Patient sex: F
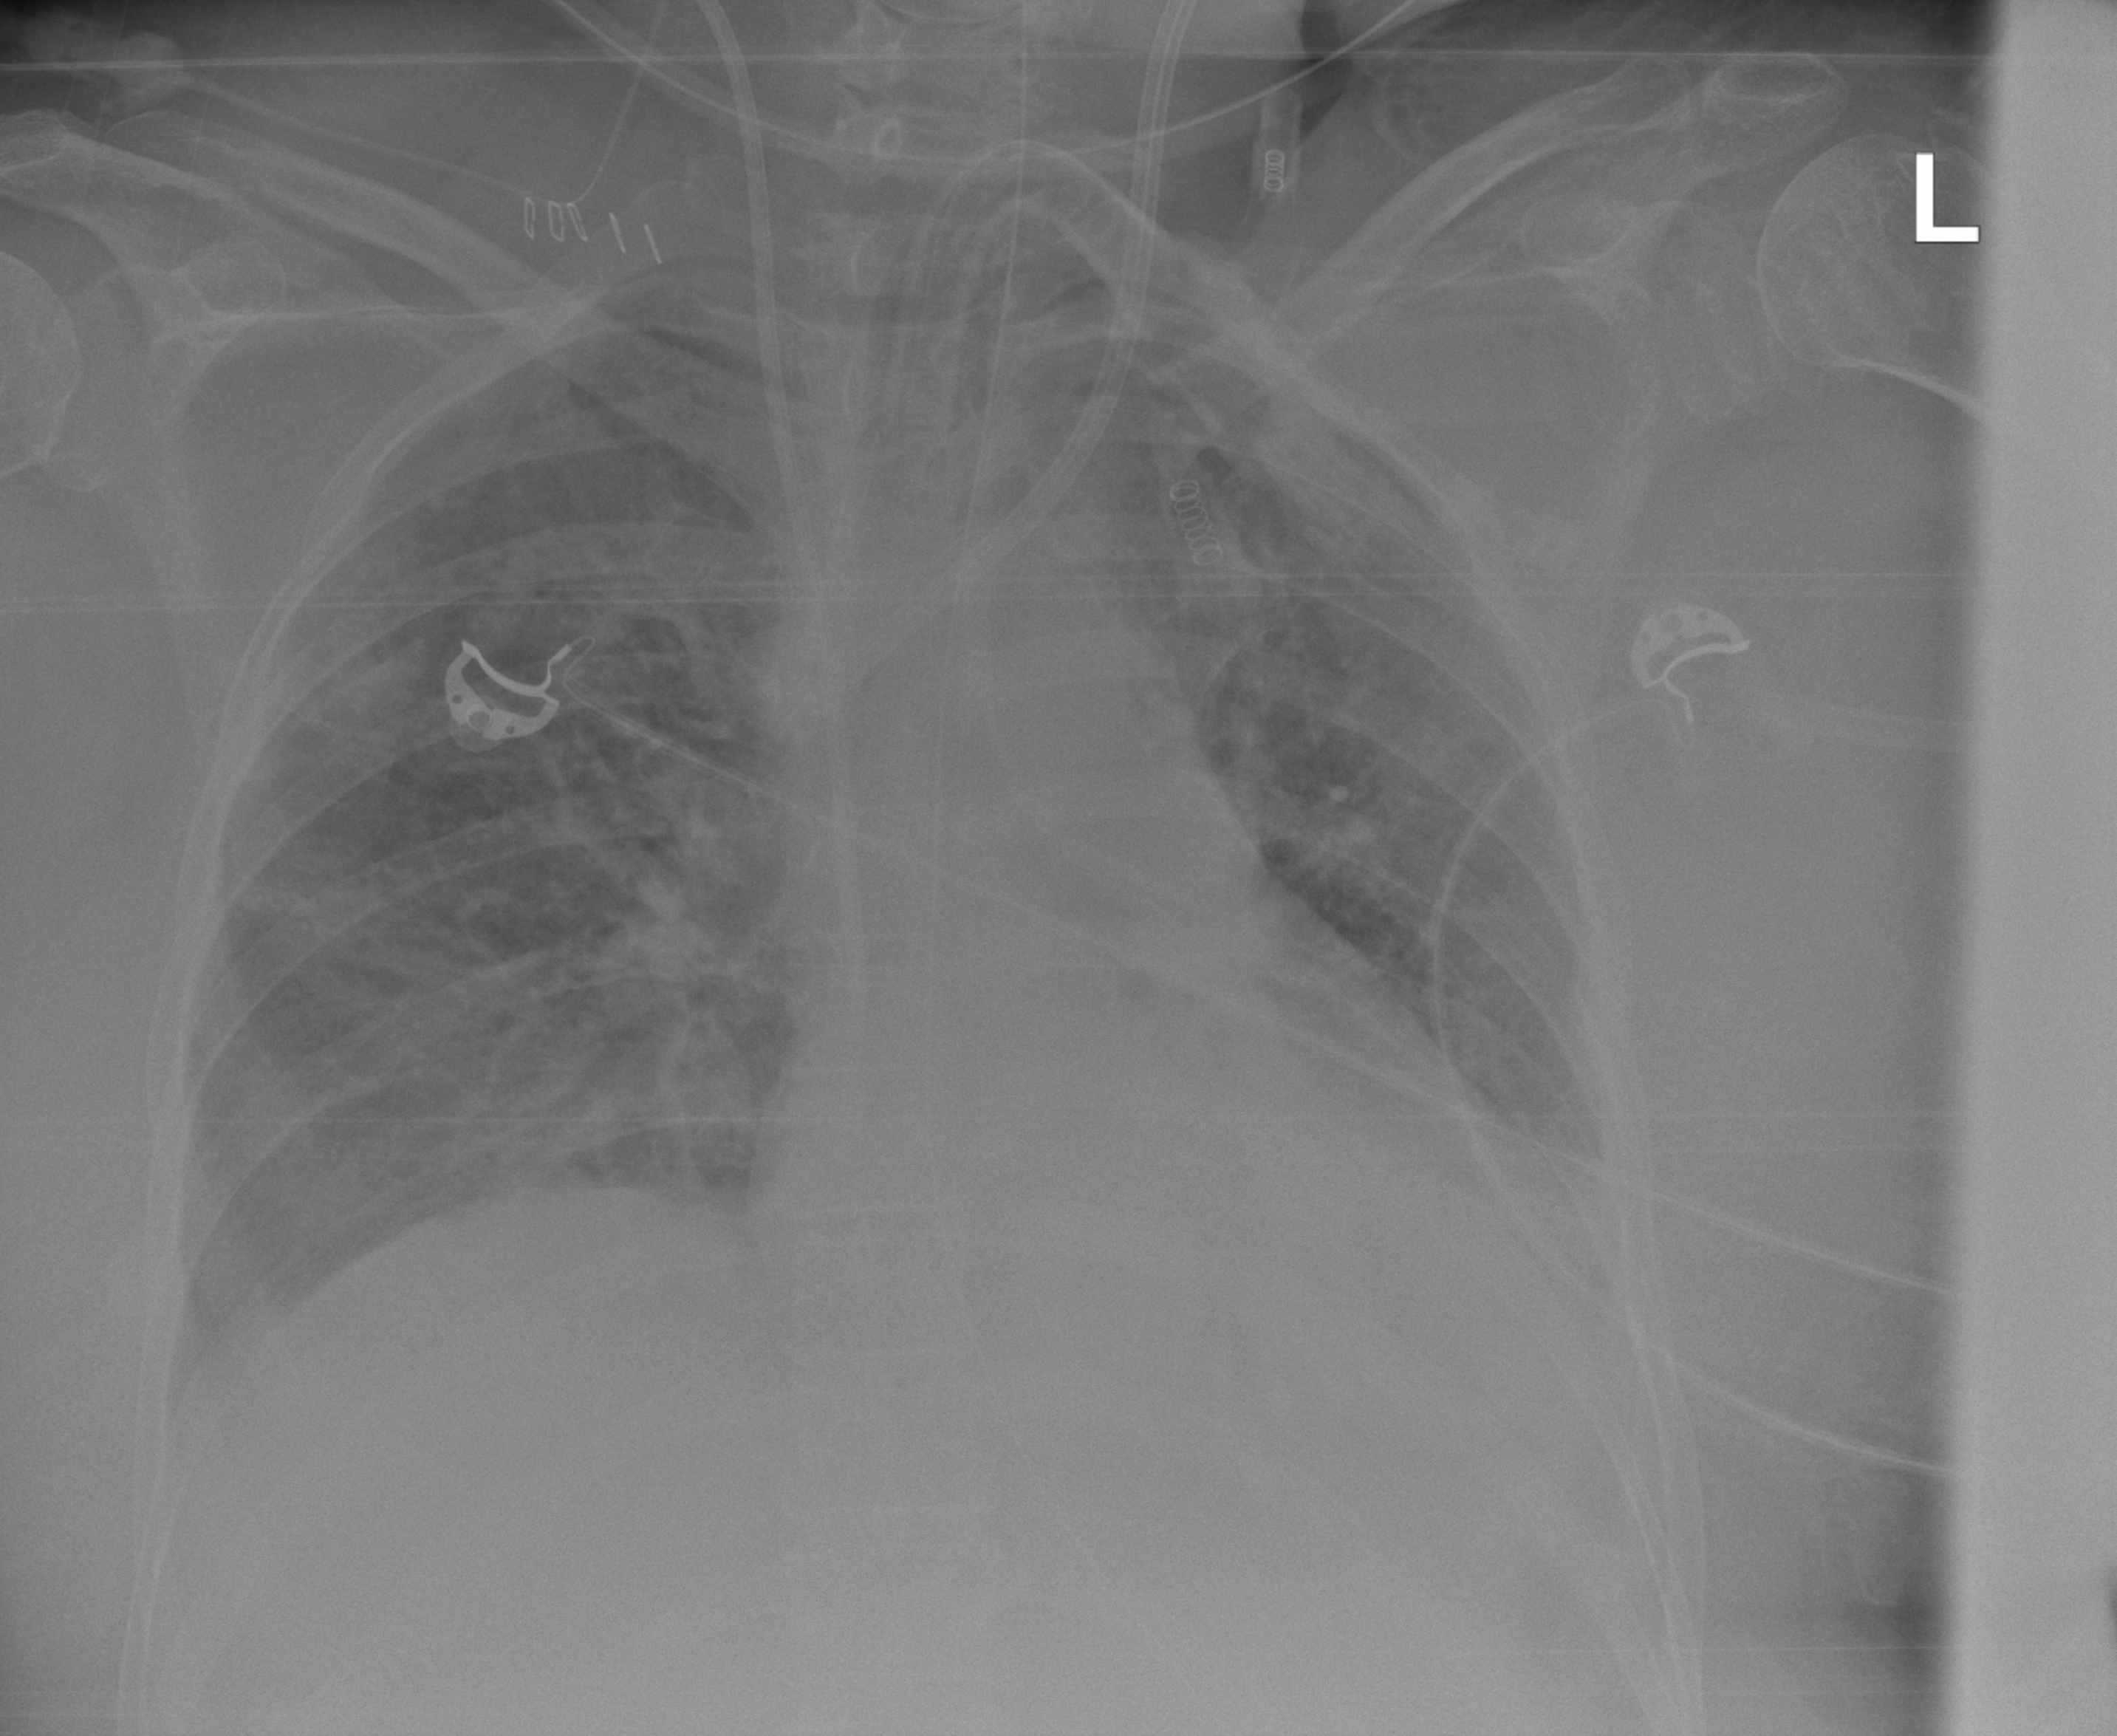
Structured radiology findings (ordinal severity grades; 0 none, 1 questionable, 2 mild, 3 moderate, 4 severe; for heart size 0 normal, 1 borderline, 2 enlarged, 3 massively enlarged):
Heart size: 0
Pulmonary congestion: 2
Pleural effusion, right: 2
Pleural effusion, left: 2
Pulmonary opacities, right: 2
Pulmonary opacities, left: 2
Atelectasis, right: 0
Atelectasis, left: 0